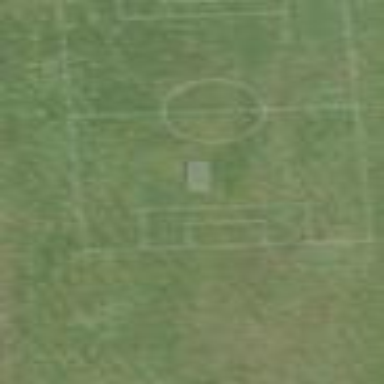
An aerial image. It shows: Lacrosse pitch for leisure land activities.